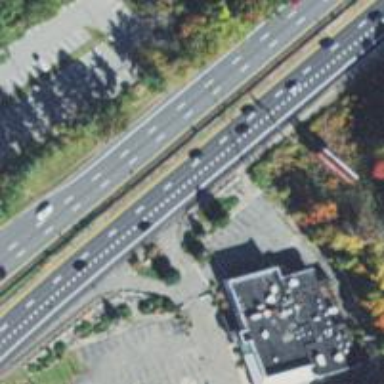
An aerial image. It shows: Asphalt trunk highway classified as expressway.